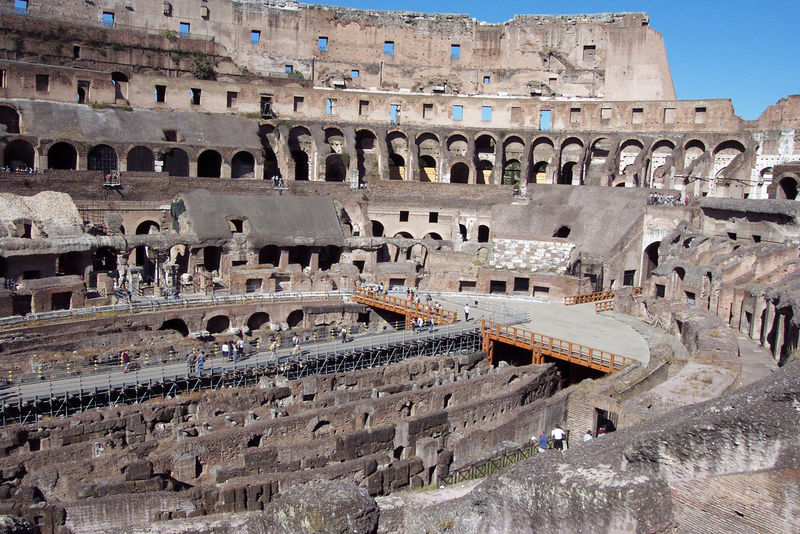
Titel: Kolosseum
Standort: Rom, Kolosseum (EU - I - Latium)
Schlagwörter: gestein, himmel, schatten, menschen, grau, licht, marmor, stein, steine, brücke, italien, tribüne, farbe, wolkenlos, besucher, rundbogen, treppen, geländer, granit, arena, ränge, foto, eingang, ruine, gerüst, antike, zirkus, arkaden, rom, photo, römer, kaputt, löwen, römisch, bauwerk, baustelle, rotunde, archäologie, touristen, amphitheater, circus, coloseum, kolosseum, collosseum, kollosseum, käfige, baugerüst, zwinger, runie, colosseum, colloseum, kolloseum, guter klang